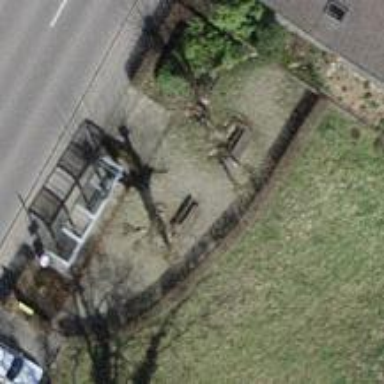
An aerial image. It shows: Viewpoint for tourists.